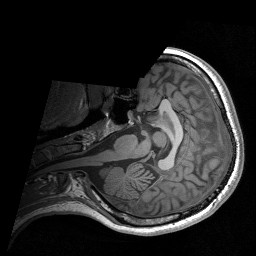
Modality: T1w
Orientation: axial
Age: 20
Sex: female
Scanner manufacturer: siemens
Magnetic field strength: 3 T
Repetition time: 1.9 s
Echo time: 0.00226 s